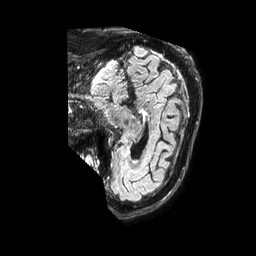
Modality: FLAIR
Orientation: sagittal
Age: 75
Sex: male
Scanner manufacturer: philips
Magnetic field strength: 3 T
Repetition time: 4.8 s
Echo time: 0.34 s